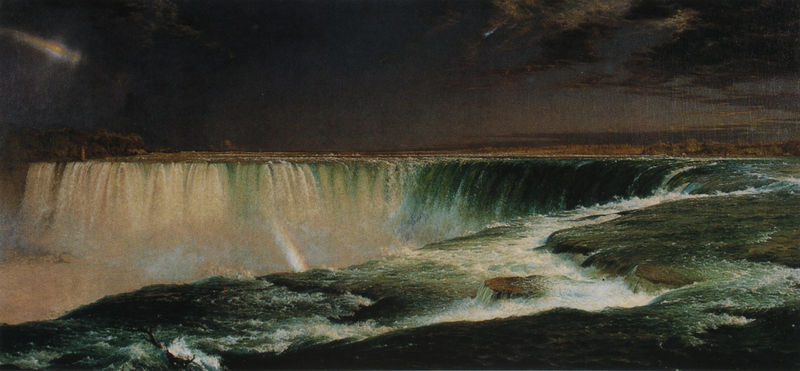
Titel: Niagara
Künstler: Frederic Edwin Church
Standort: Washington, D.C.
Institution: The Corcoran Gallery of Art
Schlagwörter: baum, blau, dunkel, felsen, gemälde, gewitter, himmel, meer, schatten, wasser, weiß, wolken, bäume, fluss, grün, landschaft, ocker, see, ufer, abend, bewegung, braun, grau, hell, licht, nacht, orange, schwarz, gras, wolke, beige, stein, steine, öl, ast, baumstamm, ebene, erde, felder, horizont, nass, natur, sonnenaufgang, stamm, flach, gewässer, land, dunkelheit, rosa, wasserfall, nachthimmel, gischt, welle, wellen, düster, naturalismus, zwei, fels, fläche, dunst, lila, nebel, sonnenuntergang, violett, landschaftsmalerei, grenze, idylle, amerika, beleuchtung, rand, laut, rauschen, schaum, strom, strömung, brandung, brausen, gewalt, naturgewalt, vert, stimmung, stufen, tiefe, fallen, abendrot, hoch, foto, zweig, abgrund, traum, abendhimmel, mondschein, nachts, sterne, gefälle, baun, ölmalerei, spritzen, blitz, fall, sturz, sombre, grünlich, schaumkronen, wasserstrahl, plateau, usa, heroische landschaft, kitsch, fersen, heroisch, sten, paysage, peinture, tropfen, nuit, stürzen, schäumen, eau, tosen, tief, festland, regenbogen, hufeisen, arc, couleur, huile, canada, couleurs, arc-en-ciel, romantique, nachtbild, komet, sternschnuppe, wassermassen, sternschnuppen, gisch, pastel, cascade, amerikanisch, naturschauspiel, wetterleuchten, nordamerika, chute, kanada, geräusch, fälle, niagara, niagarafälle, aste, viktoriafälle, americain, dunsst, gewässergefälle, himmelserschienung, naturphänomene, naturspektakel, romantisch, sstein, trichteröffnung, wassergefälle, wasserschaum, reflets, fasserfall, eaux, insl, frederic edwin church niagara, tumulte, payasge, river school, wasserstück, noit, rapide, chutes